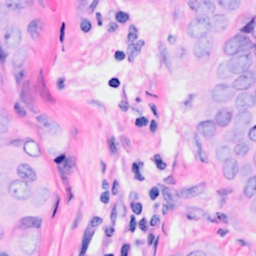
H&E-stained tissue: Breast